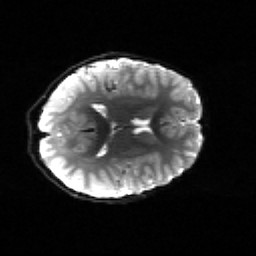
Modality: sbref
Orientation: axial
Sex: male
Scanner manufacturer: siemens
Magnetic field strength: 3 T
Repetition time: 5 s
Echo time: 0.071 s